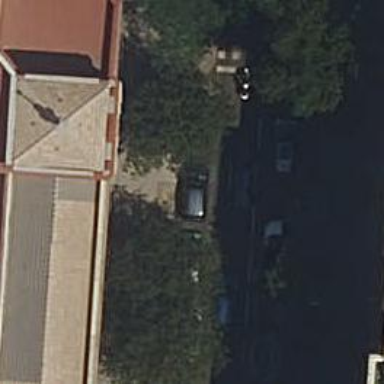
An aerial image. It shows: Motorcycle parking facility.